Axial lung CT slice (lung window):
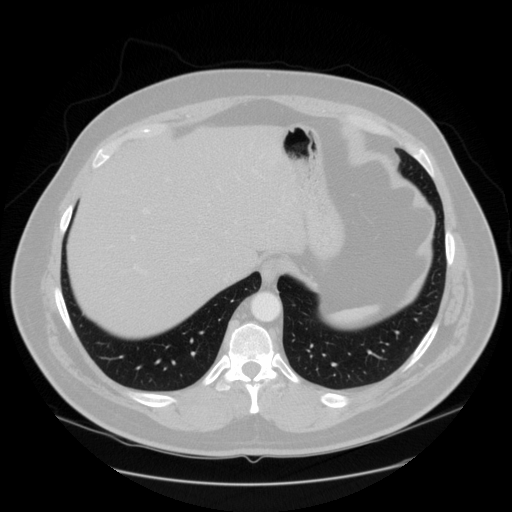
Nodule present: no